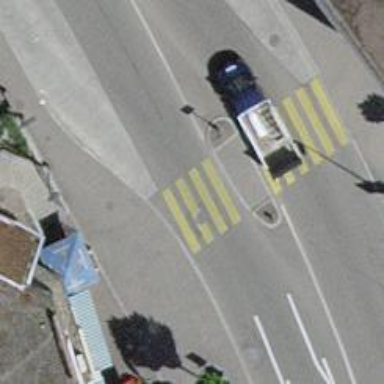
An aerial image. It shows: Uncontrolled zebra crossing with central island.